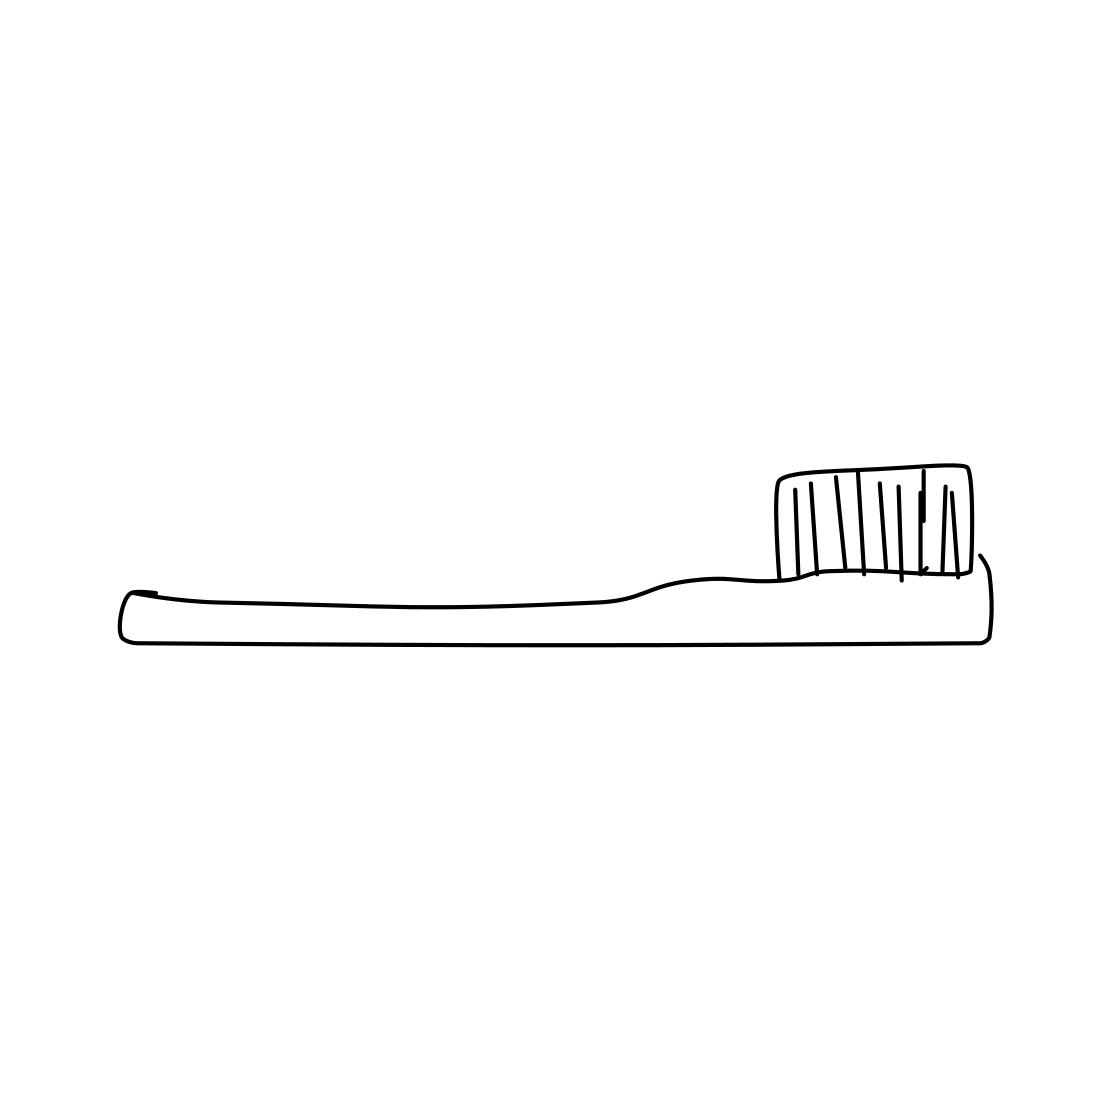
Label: toothbrush